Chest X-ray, PA view. Patient: 23 years old, sex M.
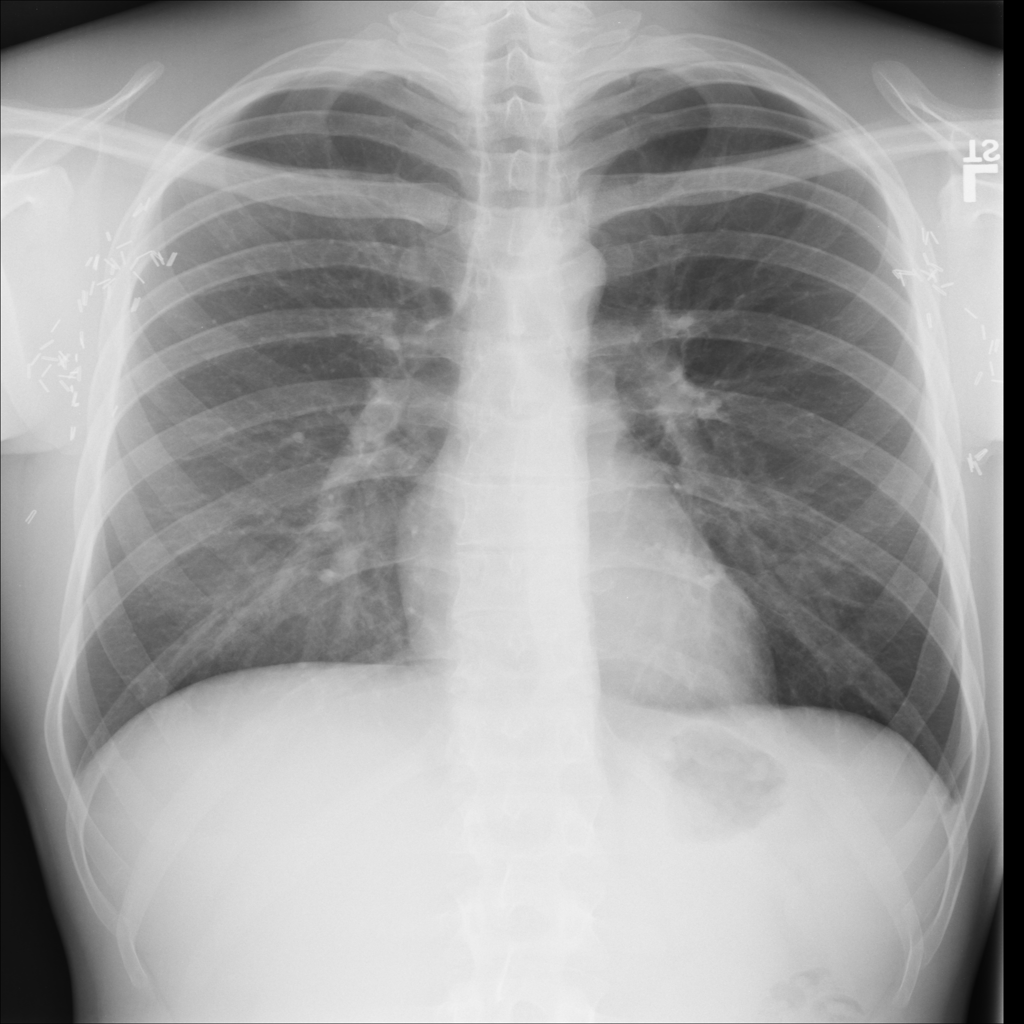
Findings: No Finding